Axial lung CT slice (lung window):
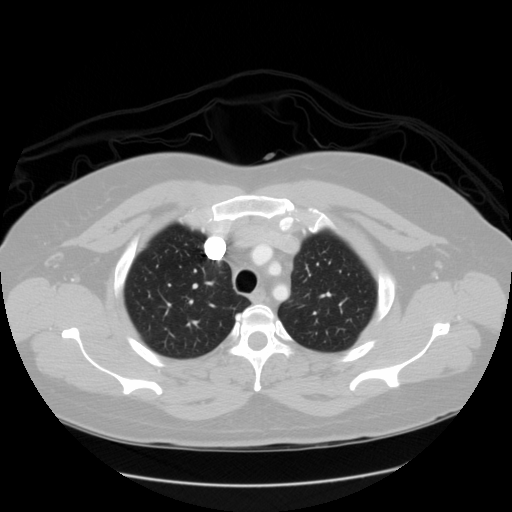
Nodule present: no